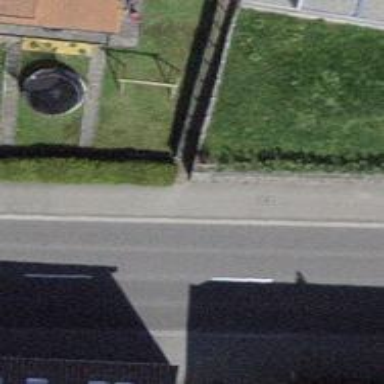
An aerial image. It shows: Wayside cross with historic significance.